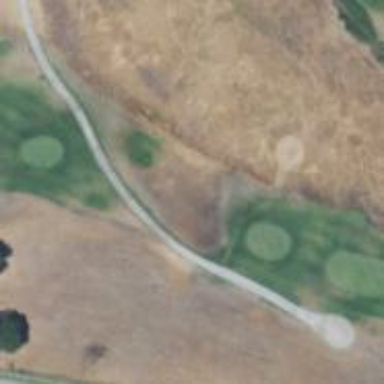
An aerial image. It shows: Path for golf carts.